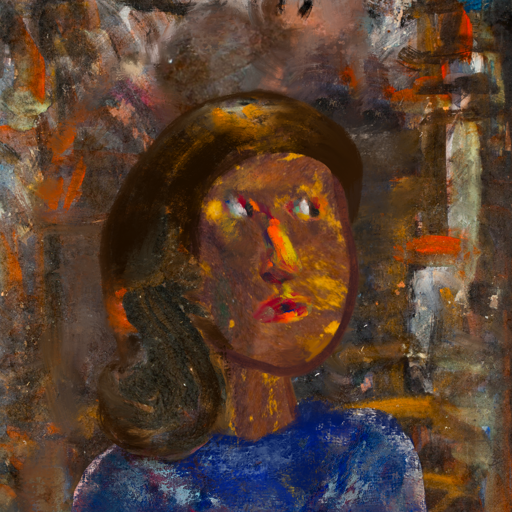
Background: GypsyQueen, Head And Neck Side: Comrade, Face Side: An_Impression, Bust: Irani, Hair Side: Gypsy_Queen, Head Accessory: Blank, Second Necklace: Blank, Necklace: Blank, Baby: Blank